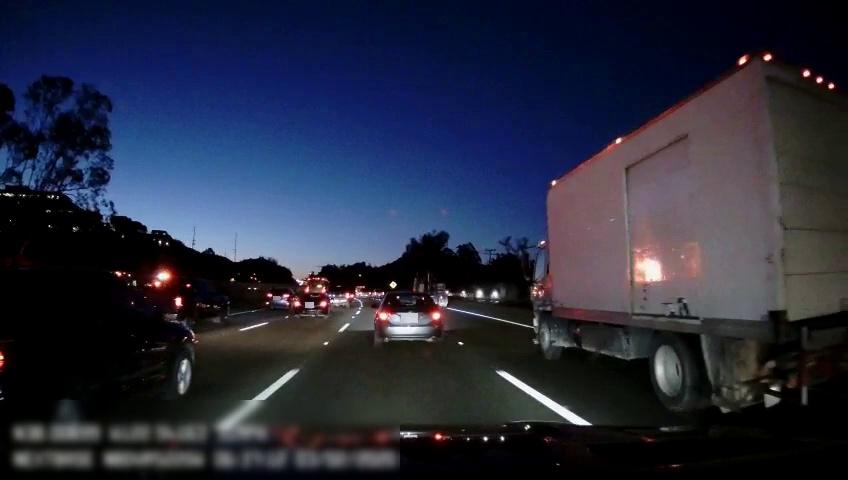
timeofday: Night
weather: Other
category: Drivable Space
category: Vehicles | Other LV
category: Vehicles | Bus
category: Vehicles | SUV
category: Vehicles | SUV
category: Vehicles | Truck
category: Vehicles | Car
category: Vehicles | Car
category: Vehicles | Car
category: Vehicles | Truck
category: Lanes | Alternate Lane
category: Lanes | Current Lane
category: Lanes | Current Lane
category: Lanes | Alternate Lane
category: Lanes | Alternate Lane